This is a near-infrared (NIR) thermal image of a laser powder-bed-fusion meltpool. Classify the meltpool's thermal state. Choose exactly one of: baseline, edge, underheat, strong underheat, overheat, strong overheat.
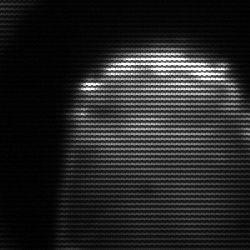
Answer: edge